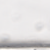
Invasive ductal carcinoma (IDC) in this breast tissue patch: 0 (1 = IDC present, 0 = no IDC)